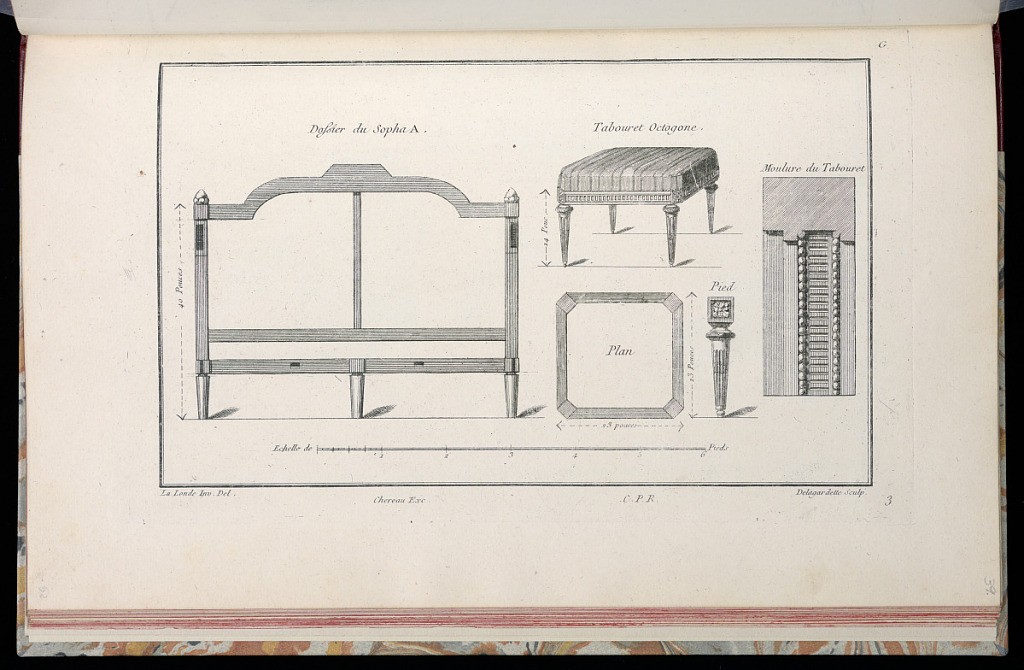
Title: Dossier du Sopha A, Tabouret Octogone, Moulure du Tabouret
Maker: Richard de Lalonde, French, active 1780–96
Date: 1775-1788
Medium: Etching on off-white laid paper
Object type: Print
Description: Carpentry design for the backrest of the sofa represented in 1921-6-279-37, as well as the design for an octagonal stool and details of the carving of the stool's legs and molding, decorated with ornament motifs including rosette, bead course, and fluting. The plate is signed and numbered.